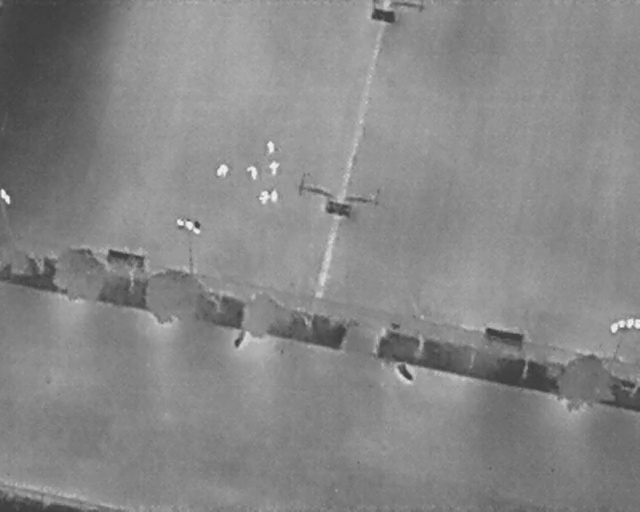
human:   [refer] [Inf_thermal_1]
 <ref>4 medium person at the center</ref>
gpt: <box>[[33, 32, 35, 34, 2], [38, 32, 40, 34, 2], [41, 31, 44, 33, 2], [40, 37, 42, 39, 2]]</box>

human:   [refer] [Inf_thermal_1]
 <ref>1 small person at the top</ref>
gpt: <box>[[41, 28, 43, 29, 2]]</box>